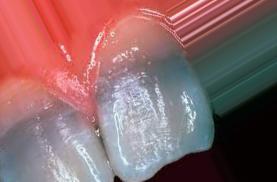
Condition: Tooth Discoloration